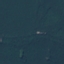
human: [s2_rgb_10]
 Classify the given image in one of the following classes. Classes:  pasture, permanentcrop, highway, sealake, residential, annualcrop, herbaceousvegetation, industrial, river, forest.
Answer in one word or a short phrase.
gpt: Forest